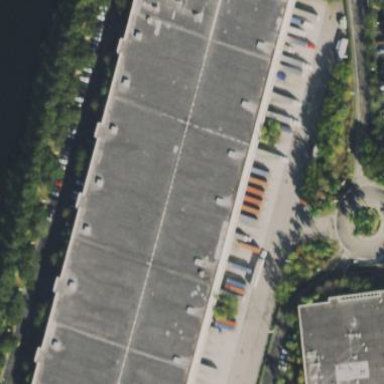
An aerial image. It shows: Parking area.